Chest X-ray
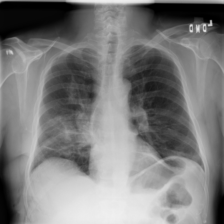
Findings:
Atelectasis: positive
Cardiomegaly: negative
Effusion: negative
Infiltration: positive
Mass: negative
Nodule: negative
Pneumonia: negative
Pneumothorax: negative
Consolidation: negative
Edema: negative
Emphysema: negative
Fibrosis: negative
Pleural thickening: negative
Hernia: negative